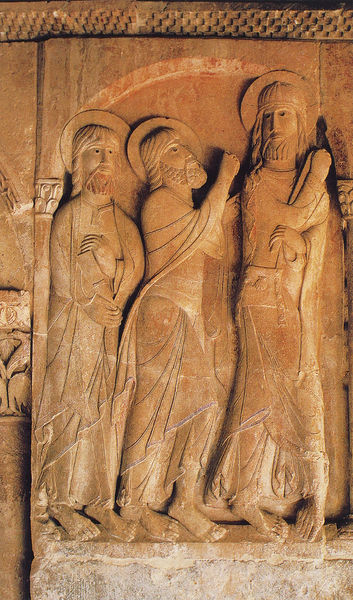
Titel: S. Domingo de Silos
Standort: Burgos (EU - E)
Schlagwörter: männer, säulen, falten, stein, relief, heiligenschein, nimbus, jesus, gloriole, apostel